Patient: sex M, age 62
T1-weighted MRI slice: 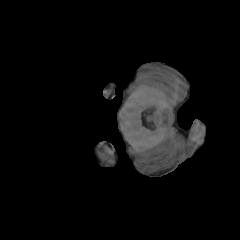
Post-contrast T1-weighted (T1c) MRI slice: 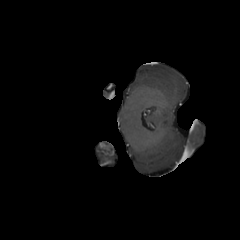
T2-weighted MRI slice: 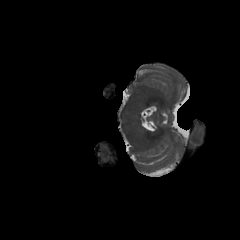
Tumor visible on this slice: no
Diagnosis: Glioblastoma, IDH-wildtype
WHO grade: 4